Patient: sex F, age 57
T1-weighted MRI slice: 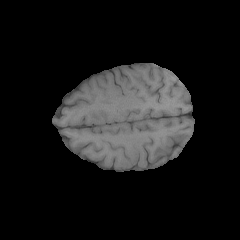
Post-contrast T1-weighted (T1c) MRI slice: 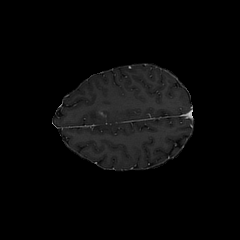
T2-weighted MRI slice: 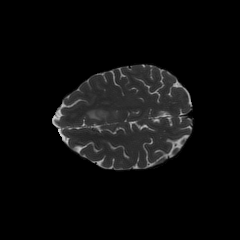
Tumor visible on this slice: yes
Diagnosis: Glioblastoma, IDH-wildtype
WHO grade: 4